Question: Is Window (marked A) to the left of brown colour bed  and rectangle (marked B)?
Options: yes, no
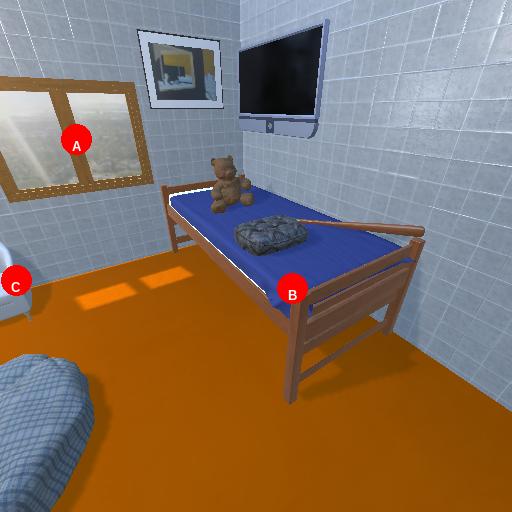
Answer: yes